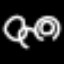
Label: frog